Question: I have a table which contains 'student_id', 'course_id' and 'result'. The table structure is as follows

I need to get 'course_id' which the result is 0 and another condition is that the result may not be 1 for that course.
In that image the 'course_id' 633 has both 'result' 0 and 1. so that the particular 'course_id' Do not get from that table.
Regards,
John
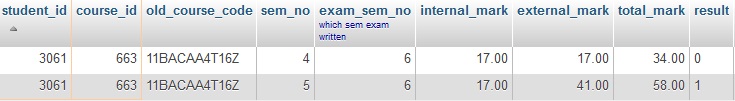
Answer: I hope this is what you are looking for:
'''
SELECT student_id,course_id,SUM(CASE WHEN result=1 THEN 1 ELSE 0 END) as 0Count
FROM TableName
GROUP BY student_id,course_id
HAVING 0Count=0
'''
<URL>
Query will returns students with 'result=0' and who do not have a 'result=1' for that course.
'''
student_id course_id result
3061 663 0
3061 663 1
3062 664 1
3063 665 0
'''
The result will be:
'''
STUDENT_ID COURSE_ID 0COUNT
-----------------------------------
3063 664 0
'''